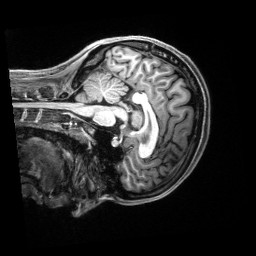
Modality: T1w
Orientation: sagittal
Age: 23
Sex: female
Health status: healthy
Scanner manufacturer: siemens
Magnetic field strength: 3 T
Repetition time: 2.5 s
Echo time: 0.00222 s